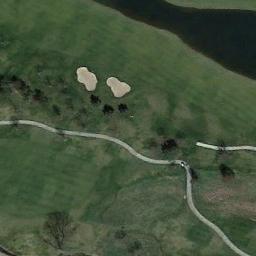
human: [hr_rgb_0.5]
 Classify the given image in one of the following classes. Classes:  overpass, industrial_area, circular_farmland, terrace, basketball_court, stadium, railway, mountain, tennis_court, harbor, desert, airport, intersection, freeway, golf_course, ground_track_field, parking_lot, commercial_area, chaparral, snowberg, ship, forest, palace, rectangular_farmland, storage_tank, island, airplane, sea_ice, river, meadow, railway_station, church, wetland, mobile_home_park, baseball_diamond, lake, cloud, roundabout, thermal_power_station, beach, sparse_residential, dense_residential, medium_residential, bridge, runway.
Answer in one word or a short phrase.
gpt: golf_course